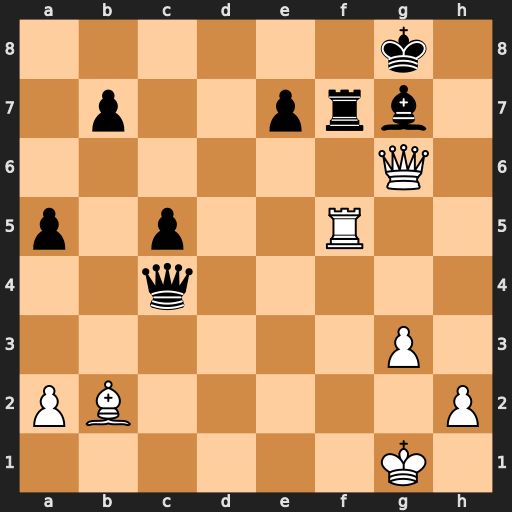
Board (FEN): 6k1/1p2prb1/6Q1/p1p2R2/2q5/6P1/PB5P/6K1
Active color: w
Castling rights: -
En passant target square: -
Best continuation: Rf4 Qxf4 gxf4